Field crop: maize
Growth stage: 2
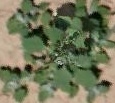
Species: chenopodium